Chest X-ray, PA view. Patient: 54 years old, sex M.
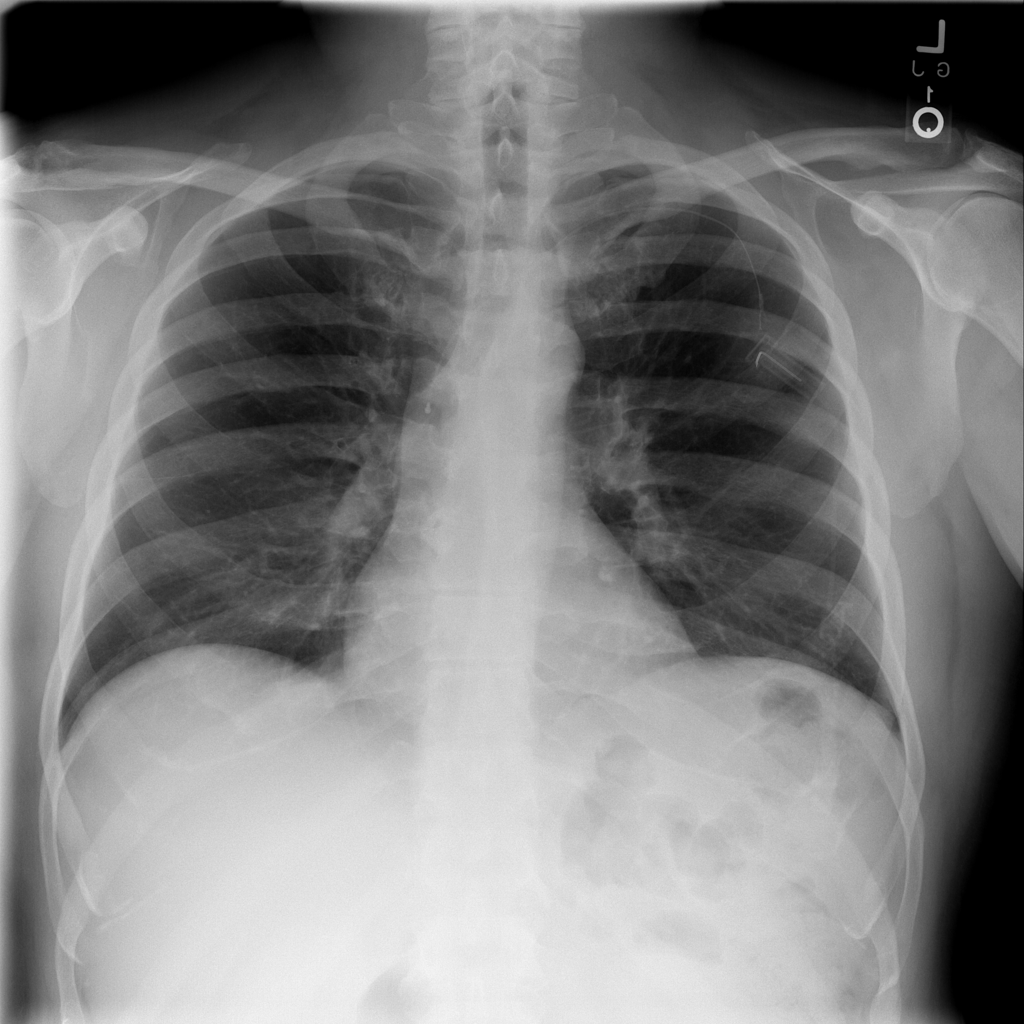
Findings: No Finding